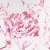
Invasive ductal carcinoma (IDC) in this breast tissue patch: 0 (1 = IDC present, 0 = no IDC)